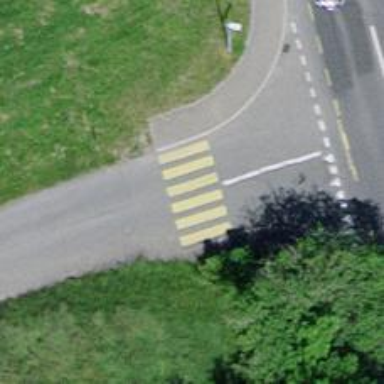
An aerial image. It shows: Uncontrolled zebra crossing with notable zebra markings.